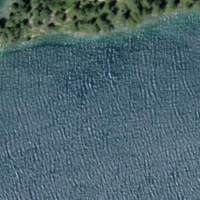
EUNIS habitat code: 14
Species observed at this site:
Vaccinium vitis-idaea